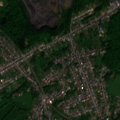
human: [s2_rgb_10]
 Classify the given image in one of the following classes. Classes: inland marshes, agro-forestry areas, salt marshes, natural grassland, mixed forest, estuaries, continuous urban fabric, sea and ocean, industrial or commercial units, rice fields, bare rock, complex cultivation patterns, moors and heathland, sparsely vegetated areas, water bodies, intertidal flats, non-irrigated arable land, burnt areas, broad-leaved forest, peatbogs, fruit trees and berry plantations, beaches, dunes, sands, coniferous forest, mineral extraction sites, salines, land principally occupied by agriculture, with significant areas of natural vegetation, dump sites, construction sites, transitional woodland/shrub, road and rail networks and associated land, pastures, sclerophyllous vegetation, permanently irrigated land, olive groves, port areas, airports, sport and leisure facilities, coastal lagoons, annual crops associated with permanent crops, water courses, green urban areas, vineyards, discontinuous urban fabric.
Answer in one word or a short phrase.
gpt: discontinuous urban fabric, mineral extraction sites, pastures, complex cultivation patterns, mixed forest